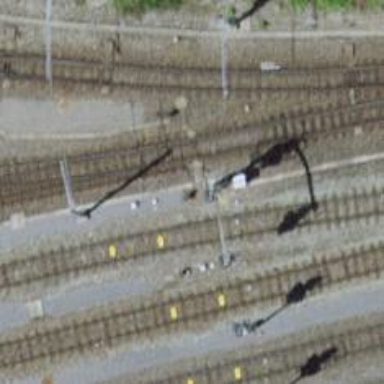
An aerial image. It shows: Railway switch.